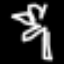
Label: palm tree